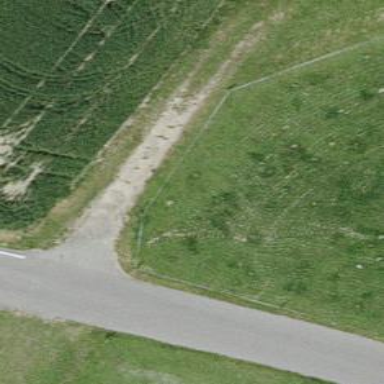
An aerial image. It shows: Track road with grade3 tracktype.